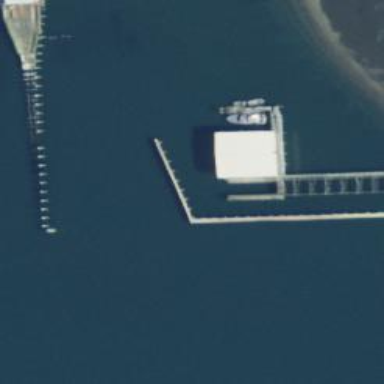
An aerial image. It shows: Breakwater structure.